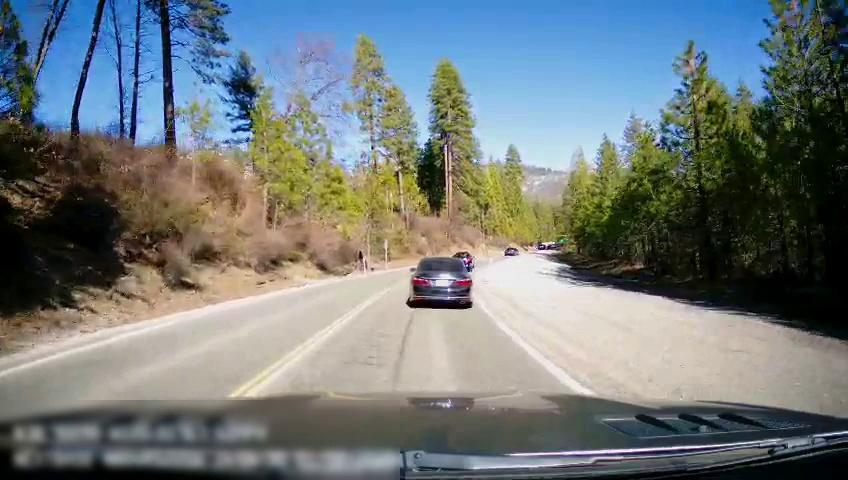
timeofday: Day
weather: Sunny
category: Drivable Space
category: Vehicles | Car
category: Vehicles | Car
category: Vehicles | Car
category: Lanes | Opposite Lane
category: Lanes | Opposite Lane
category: Lanes | Current Lane
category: Lanes | Current Lane